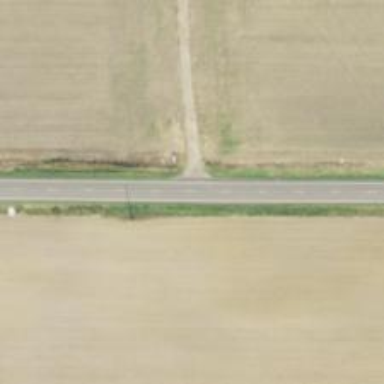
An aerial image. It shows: Secondary road.